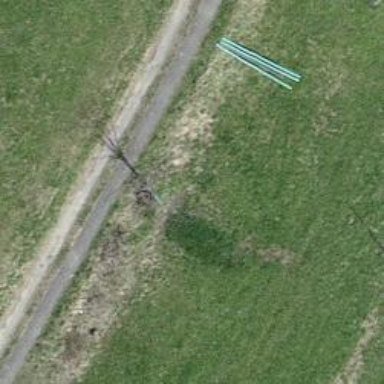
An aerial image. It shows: Hedge acting as barrier.